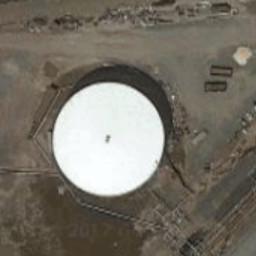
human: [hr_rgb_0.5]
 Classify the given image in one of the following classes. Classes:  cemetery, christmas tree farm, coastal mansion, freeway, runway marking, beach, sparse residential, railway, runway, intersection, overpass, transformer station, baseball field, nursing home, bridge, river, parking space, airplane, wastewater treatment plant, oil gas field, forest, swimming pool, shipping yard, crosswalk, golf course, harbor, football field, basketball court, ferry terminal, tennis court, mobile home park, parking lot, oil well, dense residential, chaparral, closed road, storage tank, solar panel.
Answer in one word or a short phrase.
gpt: storage tank